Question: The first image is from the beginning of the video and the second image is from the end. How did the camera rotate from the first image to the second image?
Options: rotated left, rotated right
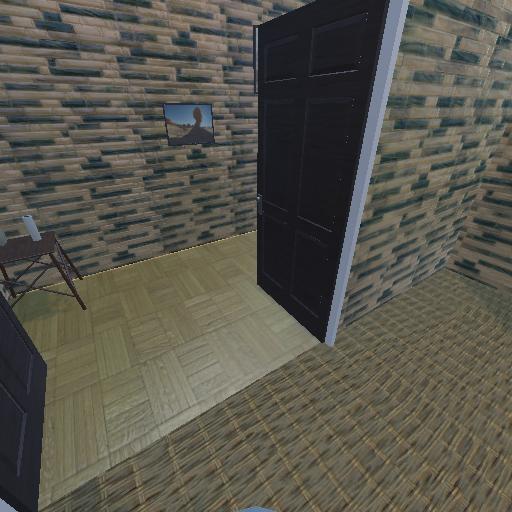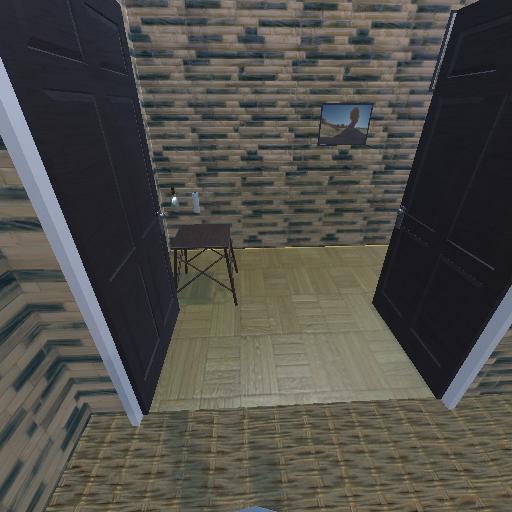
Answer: rotated left